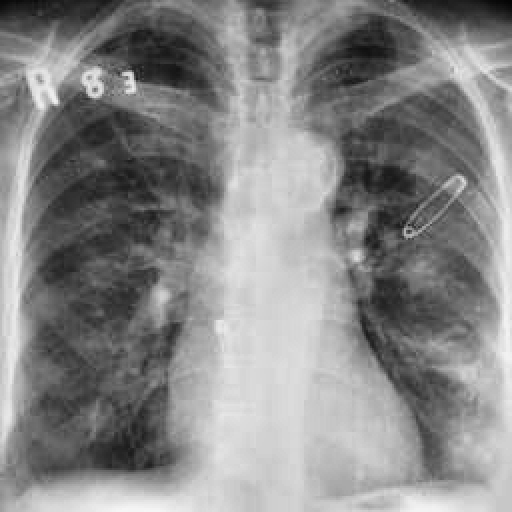
Finding: TUBERCULOSIS